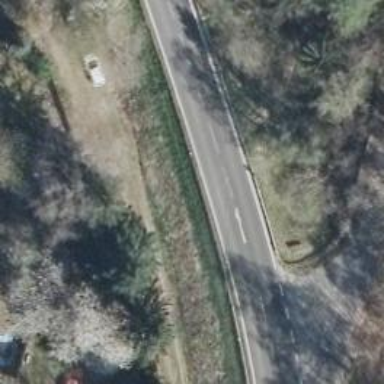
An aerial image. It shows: Asphalt road classified as primary highway.